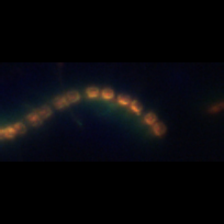
Taxon: Chaetoceros
Group: Diatoms